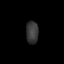
Tissue: lung
Cell type: T cells
Senescence score: 0.1813
Nuclear area (px): 275
Mean DAPI intensity: 55.735